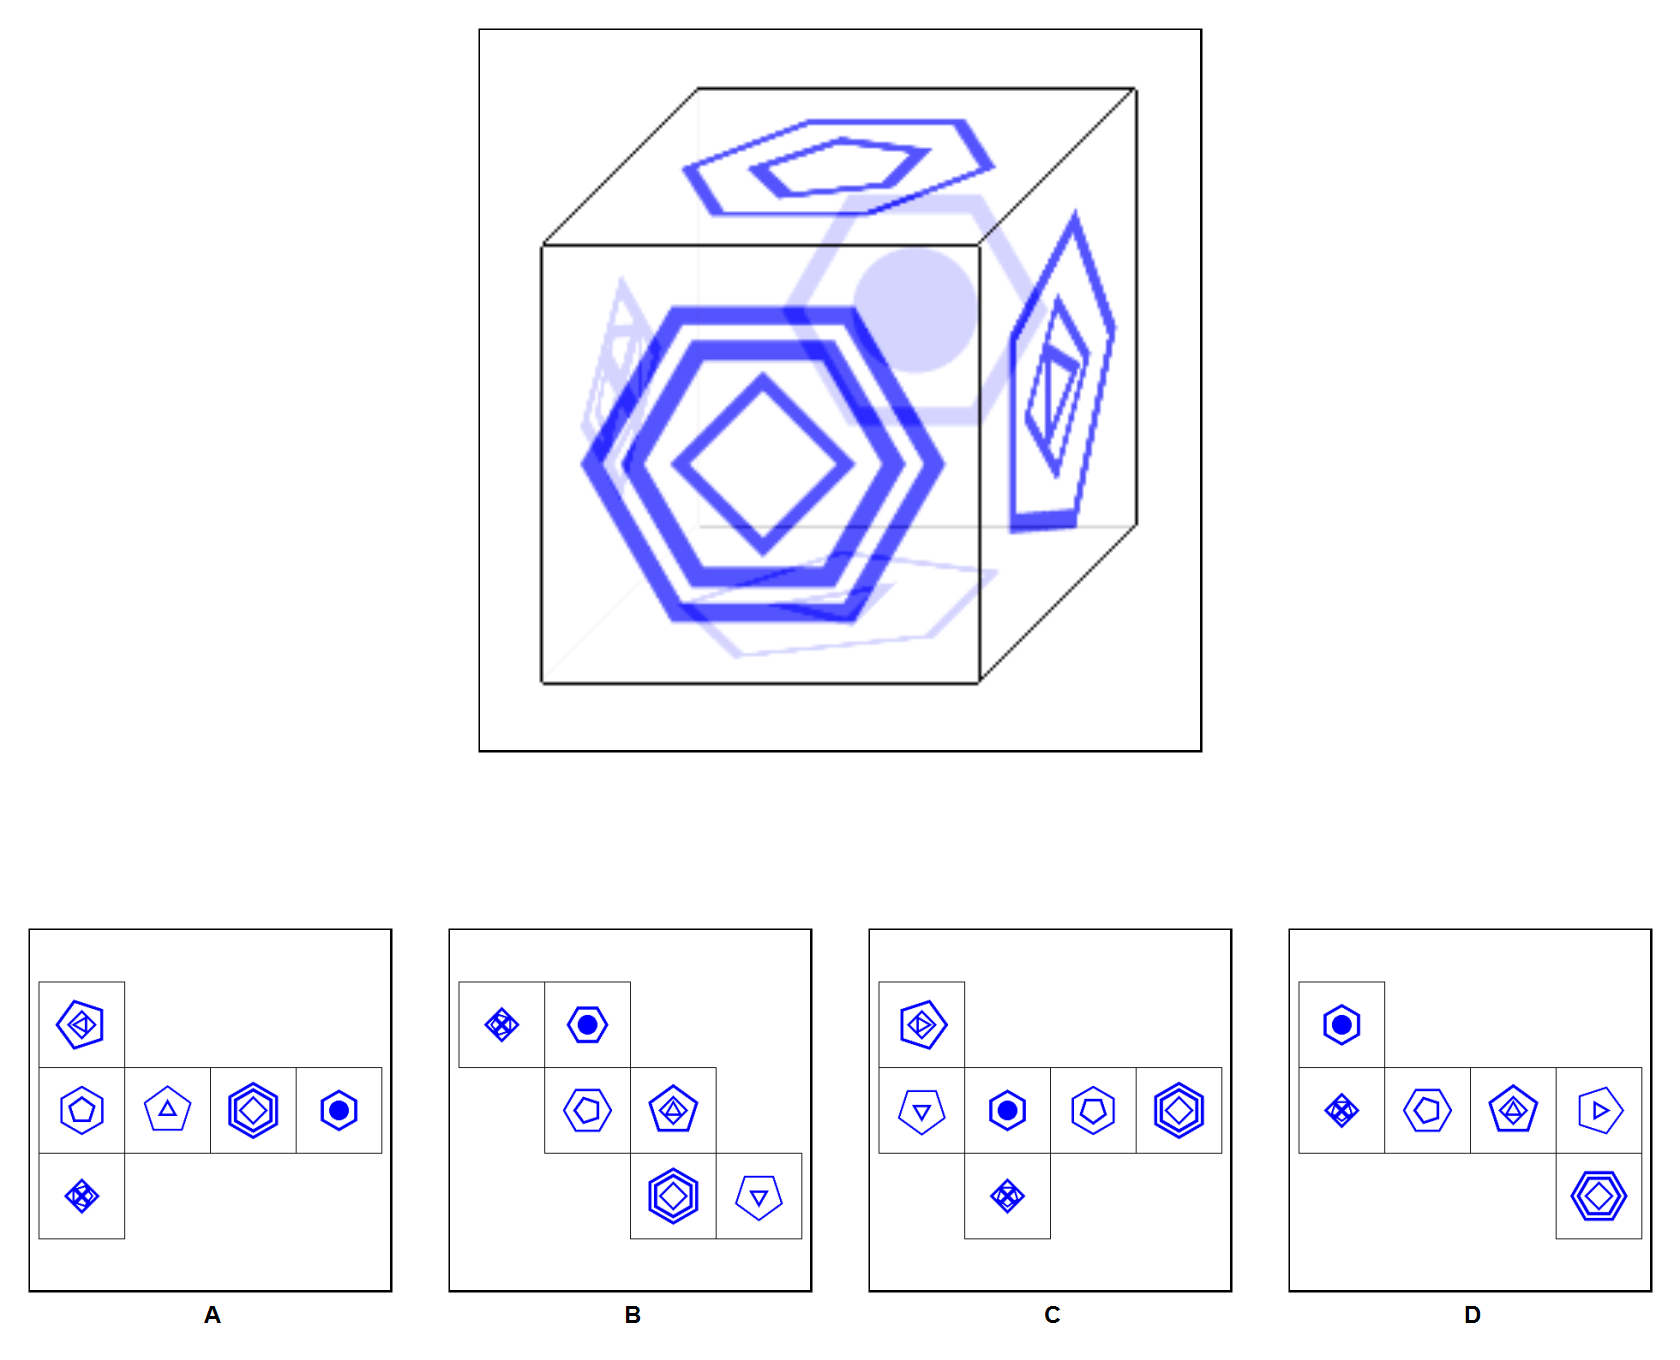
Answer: A